Question: I am developing a bookmark system in ASP.NET MVC and I use NHibernate to query the database.
I have a many to many relationship:
- -
Models:
'''
public class Bookmark
{
public virtual string Title { get; set; }
public virtual string Link { get; set; }
public virtual User User { get; set; }
public virtual ICollection<Tag> Tags { get; set; }
}
public class Tag
{
public virtual string Title { get; set; }
public virtual string Description { get; set; }
public virtual User User { get; set; }
public virtual ICollection<Bookmark> Bookmarks { get; set; }
}
'''
I want to get a tag, loop trough its bookmarks, and for each bookmark loop trough its tags. To do this I used this:
'''
public Tag GetTagByTitle(string username, string title)
{
ICriteria criteriaQuery = SessionFactory.GetCurrentSession()
.CreateCriteria(typeof(Tag))
.SetFetchMode("Bookmarks", FetchMode.Eager)
.CreateAlias("User", "User")
.Add(Restrictions.Eq("Title", title))
.Add(Restrictions.Eq("User.Username", username));
IList<Tag> tags = criteriaQuery.List<Tag>();
Tag tag = tags.FirstOrDefault();
return tag;
}
'''
This gives me a tag with its bookmarks. However for each bookmark it is doing another query automatically to obtain its tags (lazy loading?). So if I have 10 bookmarks I get 1 + 10 queries. Is it possible to do this with one or two queries?
Example with NHibernate Profiler (3 bookmarks):

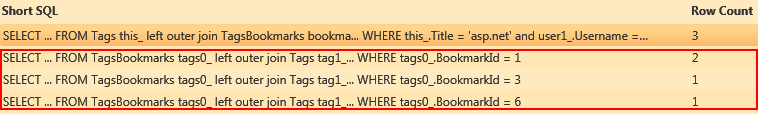
Answer: You can use 'CreateAlias' to eagerly fetch the bookmarks, and it will also allow you to dig another layer deeper to specify how you want to fetch the tags.
'''
ICriteria criteriaQuery = SessionFactory.GetCurrentSession()
.CreateCriteria(typeof(Tag))
.CreateAlias("Bookmarks", "b", JoinType.LeftOuterJoin)
.CreateAlias("b.Tags", "bt", JoinType.LeftOuterJoin)
.CreateAlias("User", "User")
.Add(Restrictions.Eq("Title", title))
.Add(Restrictions.Eq("User.Username", username))
.SetResultTransformer(Transformers.DistinctRootEntity);
'''
Sorry about that. Apparently 'SetFetchMode' only works for relationships directly off of the root entity of the query. Replacing it with 'CreateAlias' fixes the issue.
With all of these left-outer-joins to collections, you'll need to modify your entities a bit and update your mappings to prevent duplicate entiries from showing up in the collections. Instead of 'ICollection<T>', use 'ISet<T>' from the 'Iesi.Collections.Generic' namespace, and change your mappings to use '<set/>' instead of '<bag/>'.